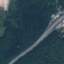
Land use / land cover class: Highway